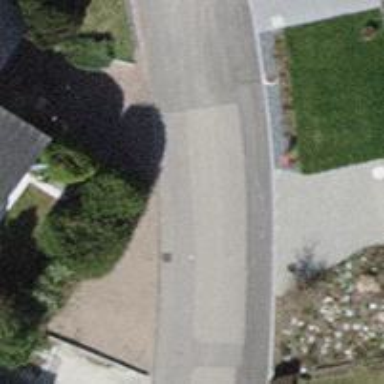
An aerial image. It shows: Smooth asphalt road in residential area.